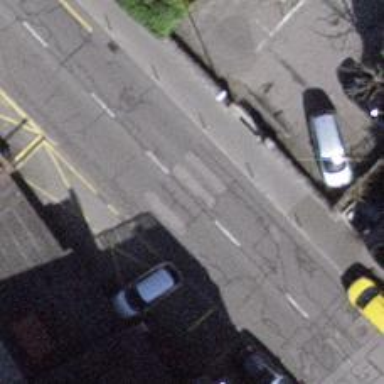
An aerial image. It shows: Road with steps.